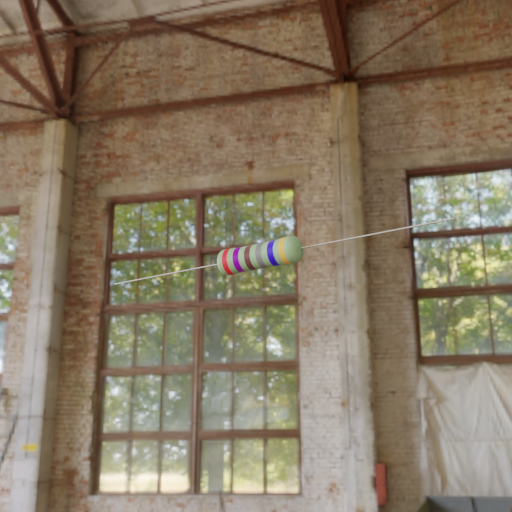
Resistor colour bands (in order): red, violet, brown, gray, blue, gold